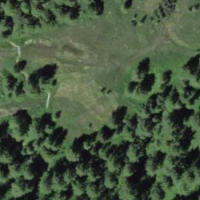
EUNIS habitat code: 43
Species observed at this site:
Saxifraga rotundifolia
Pedicularis palustris